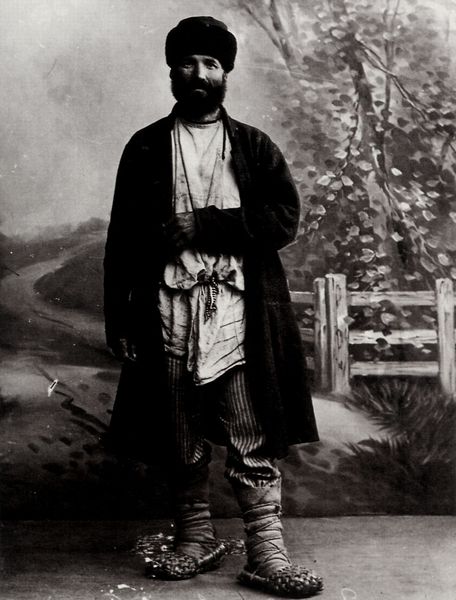
Titel: Bauer aus dem Gouvernement Rjazan', der als Abgesandter in der Staatsduma diente
Künstler: Russischer Photograph
Standort: St. Petersburg
Institution: Zentralarchiv für Film- und Photodokumente
Schlagwörter: baum, blätter, gemälde, mann, weiß, landschaft, brust, grau, hintergrund, hut, licht, schwarz, strasse, blick, gras, gürtel, rasen, weg, wiese, zaun, schleife, bart, hemd, hose, jacke, kappe, mütze, arm, knoten, mensch, stehen, vollbart, bildnis, portrait, porträt, horizont, gatter, gewand, mantel, stehend, blatt, frontal, rechts, kopfbedeckung, biegung, schuhe, russland, lattenzaun, tapete, wandgemälde, atelier, streifen, geländer, bauch, collage, foto, fotografie, photographie, orient, orientalisch, stiefel, tracht, arabisch, männlich, portät, man, gebunden, kulisse, pelzmütze, locker, spielbein, standbein, tunika, turban, beard, studio, hussar, pumphose, kalif, photography, kamera, balkan, pelzmützen, russlan, kosake, fußlappen, hpse, kosack, kuisse, schürung